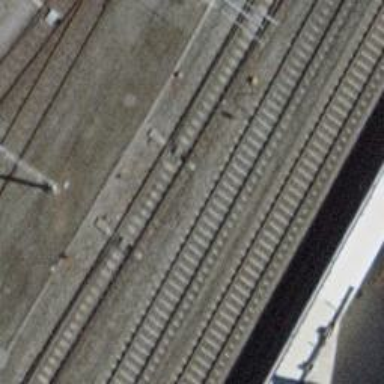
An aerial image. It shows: Railway switch.